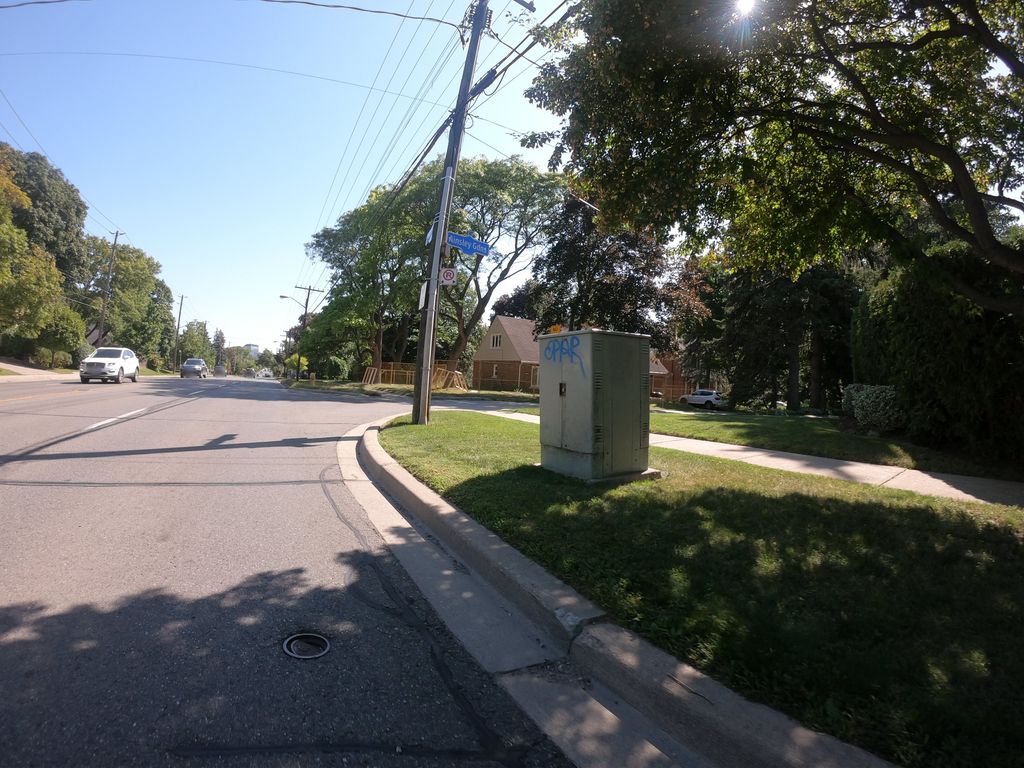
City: toronto